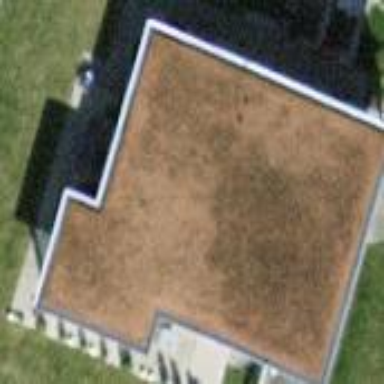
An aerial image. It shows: Detached building with flat roof.